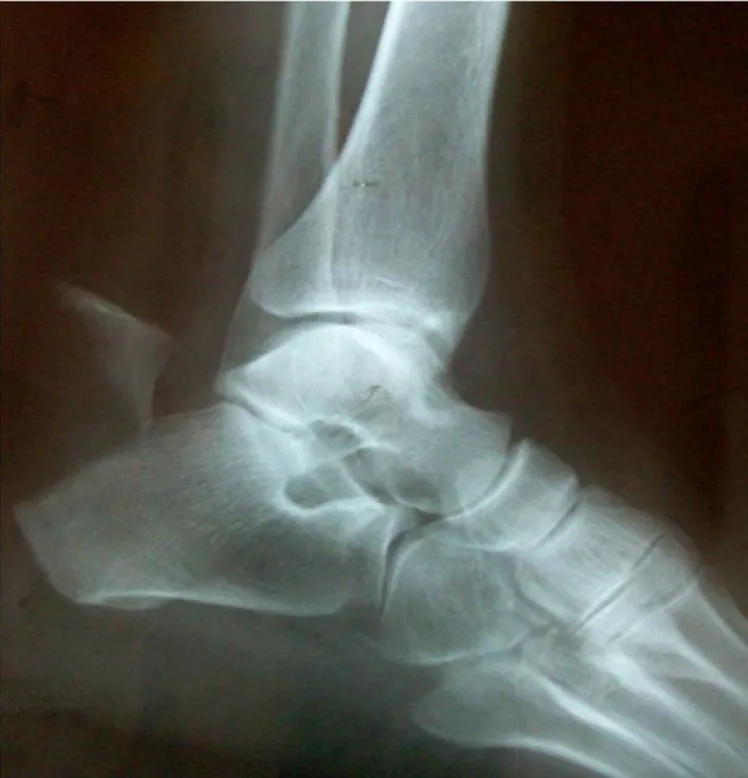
Lateral x-ray of the original fracture.
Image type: radiology (x_ray)